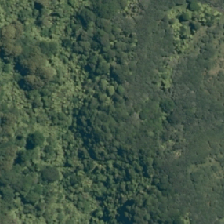
Land cover: broadleaved_indigenous_hardwood